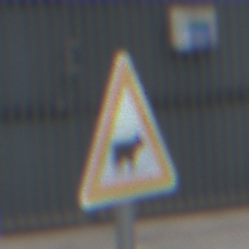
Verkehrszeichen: ViehtriebLinks
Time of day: MorningAfternoon
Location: Outdoor (Urban)
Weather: PartlyCloudy
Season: NotSpecified
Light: Natural